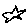
Label: star